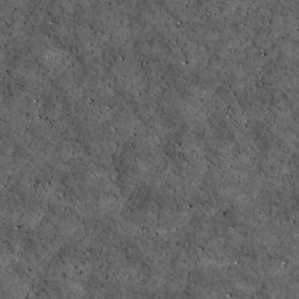
Label: non_frost